The picture encodes a bearing's raw vibration samples as pixel intensities in a 2-D grid. Diagnose the bearing from this image, choosing from: normal, inner_race, outer_race, ball.
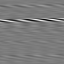
Answer: outer_race